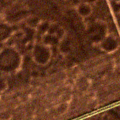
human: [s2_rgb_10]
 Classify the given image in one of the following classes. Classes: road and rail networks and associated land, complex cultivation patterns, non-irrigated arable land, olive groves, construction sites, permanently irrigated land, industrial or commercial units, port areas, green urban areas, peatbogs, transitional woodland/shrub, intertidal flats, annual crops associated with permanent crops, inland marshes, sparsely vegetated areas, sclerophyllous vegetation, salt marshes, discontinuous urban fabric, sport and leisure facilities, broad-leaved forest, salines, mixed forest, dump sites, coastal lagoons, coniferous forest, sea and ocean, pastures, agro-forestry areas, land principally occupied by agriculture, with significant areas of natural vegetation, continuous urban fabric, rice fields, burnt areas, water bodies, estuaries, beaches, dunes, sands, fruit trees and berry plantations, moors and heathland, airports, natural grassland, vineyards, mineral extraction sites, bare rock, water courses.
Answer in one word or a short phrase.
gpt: non-irrigated arable land